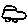
Label: car